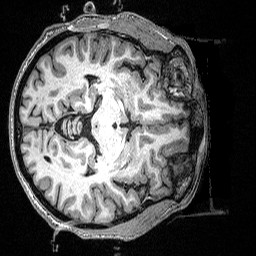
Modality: T1w
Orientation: axial
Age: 40
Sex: male
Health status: ill
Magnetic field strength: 3 T
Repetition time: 2.53 s
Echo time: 0.00331 s